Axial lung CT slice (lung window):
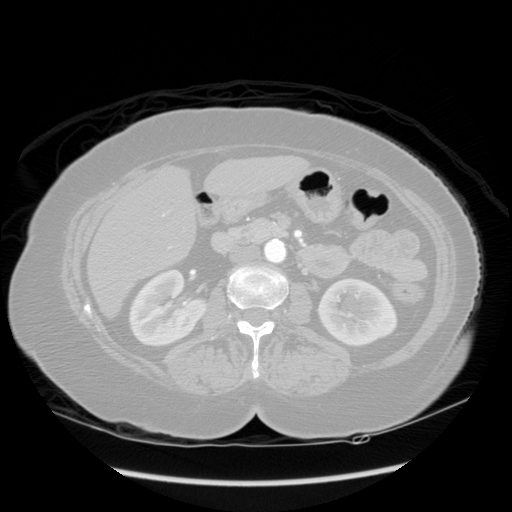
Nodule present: no